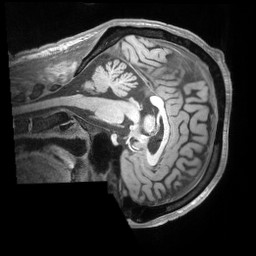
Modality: T1w
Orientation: sagittal
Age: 33
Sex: male
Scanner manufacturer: siemens
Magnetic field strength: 3 T
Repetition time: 2.53 s
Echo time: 0.00164 s